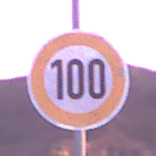
Verkehrszeichen: Geschwindigkeit100
Umgebung: Outdoor, Nature
Tageszeit: Dawn
Wetter: PartlyCloudy
Licht: Natural
Jahreszeit: NotSpecified
Kontrast: MediumContrast